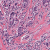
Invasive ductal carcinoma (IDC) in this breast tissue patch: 1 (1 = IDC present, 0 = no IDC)